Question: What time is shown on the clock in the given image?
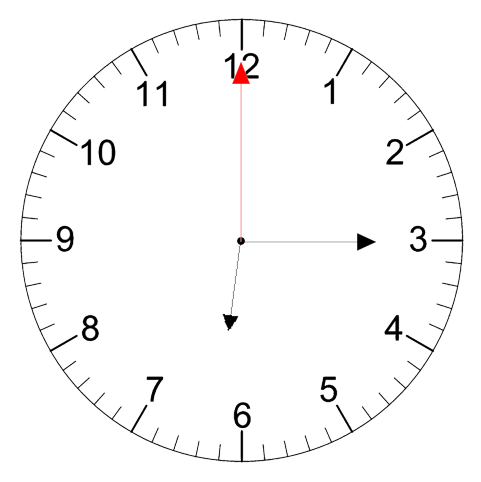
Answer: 06:15:00